Field crop: maize
Growth stage: 2
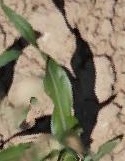
Species: maize